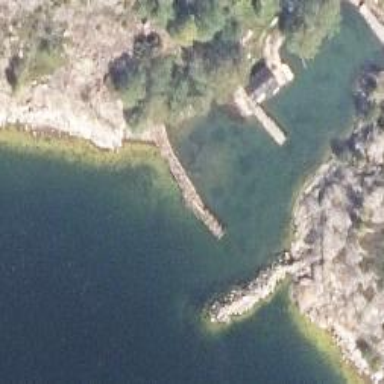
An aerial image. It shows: Breakwater structure.